Question: I have a family tree. I need to find a person's brother-in-law using CLIPS.

'''
(defrule MAIN::fnd_BrthrsNLaw1 ;spouse's brother
(findRelative (person ?pn) (relationship b_i_lw)) ;Brothers-in-Law
(and
(and (and (or (marriage-between (personA ?pn) (personB ?sp))
(marriage-between (personA ?sp) (personB ?pn))
)
(child-of (relationship ?x) (person ?sp) (mother ?m) (father ?f))
)
(child-of (relationship son-of) (person ?pn2) (mother ?m) (father ?f))
)
(not (marriage-between (personA ?pn) (personB ?pn2)))
)
=>
(printout t ?pn "'s brothers-in-Law: (spouse's brother) " ?pn2 crlf)
)
'''
'''
(defrule MAIN::fnd_BrthrsNLaw2 ;spouse's sister's husband
(findRelative (person ?pn) (relationship b_i_lw)) ;Brothers-in-Law
(and
(and
(and
(or
(marriage-between (personA ?pn) (personB ?sp))
(marriage-between (personA ?sp) (personB ?pn))
)
(and
(child-of (relationship ?x) (person ?sp) (mother ?a) (father ?b))
(child-of (relationship daughter-of) (person ?p2) (mother ?a) (father ?b))
)
)
(and
(not (eq ?sp ?p2))
(marriage-between (personA ?p2) (personB ?px2))
)
)
=>
(printout t ?pn "'s brothers-in-Law: (spouse's sister's husband) " ?px2 " <sister = " ?p2 " ; spouse = " ?sp " ; spouse's parents: " ?a " , " ?b ">" crlf)
)
'''
'''
(defrule MAIN::fnd_BrthrsNLaw3 ;sister's husband
(findRelative (person ?p) (relationship b_i_lw)) ;Brothers-in-Law
(and
(and
(child-of (relationship ?y) (person ?p) (mother ?c) (father ?d))
(child-of (relationship daughter-of) (person ?sist) (mother ?c) (father ?d))
)
(and
(not (eq ?p ?sist))
(marriage-between (personA ?sist) (personB ?p2))
)
)
=>
(printout t ?p "'s brothers-in-Law: (sister's husband) " ?p2 <sister = " ?sist " ; " ?p "'s parent = " ?sp " ; spouse's parents: " ?c " , " ?d ">"crlf)
(reset)
)
'''
'''
(deftemplate MAIN::marriage-between
(slot personA)
(slot personB))
(deftemplate MAIN::child-of
(slot relationship (type SYMBOL) (allowed-symbols son-of daughter-of))
(slot person)
(slot mother)
(slot father))
(deftemplate MAIN::findRelative
(slot relationship (type SYMBOL)
(allowed-symbols g_g_p ;Great-GrandParents
g_ch ;GrandChildren
b_i_lw)) ;Brothers-in-Law
(slot person))
'''
Now for -
1)Diana, brother-in-law ( or b_i_lw) have to be Andrew, Mark and Edward
2)Mark, b_i_lw's are Andrew, Edward and Charles.
3)Charles, b_i_lw' has to be Mark.
But my outputs are not completely correct as some wrong info is also deduced with the correct ones for rules of .
Output for Mark, Diana and Charles are given below:
'''
CLIPS> (assert (findRelative (person Diana) (relationship b_i_lw)))
<Fact-20>
CLIPS> (run)
Diana's brothers-in-Law: (spouse's brother) Edward
Diana's brothers-in-Law: (spouse's brother) Andrew
Diana's brothers-in-Law: (spouse's sister's husband) Mark <sister = Anne ; spouse = Charles ; Charles's parents: Elizabeth , Phillip>
Diana's brothers-in-Law: (sister's husband) Charles <sister = Diana ; Diana's parent: Kydd , Spencer>
'''
'''
CLIPS> (assert (findRelative (person Mark) (relationship b_i_lw)))
<Fact-20>
CLIPS> (run)
Mark's brothers-in-Law: (spouse's brother) Edward
Mark's brothers-in-Law: (spouse's brother) Andrew
Mark's brothers-in-Law: (spouse's brother) Charles
Mark's brothers-in-Law: (spouse's sister's husband) Mark <sister = Anne ; spouse = Anne ; Anne's parents: Elizabeth , Phillip>
'''
'''
CLIPS> (assert (findRelative (person Charles) (relationship b_i_lw)))
<Fact-20>
CLIPS> (run)
Charles's brothers-in-Law: (spouse's sister's husband) Charles <sister = Diana ; spouse = Diana ; Diana's parents: Kydd , Spencer>
Charles's brothers-in-Law: (sister's husband) Mark <sister = Anne ; Anne's parent: Elizabeth , Phillip>
'''
My assumption is use of (not (eq )) in rule-2 and rule-3 is not affecting the 'and' blocks they are inside, though I have tested that (not (eq )) is giving true when and is not equal and false when they are equal, which I intend to get.
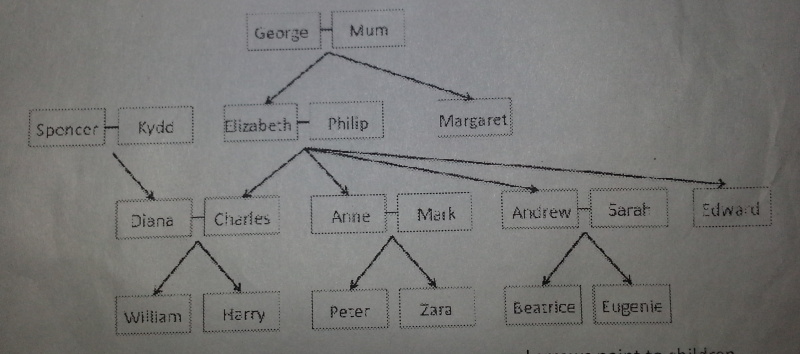
Answer: You need to use the test CE to evaluate expressions in the conditions of a rule. For example, instead of
'''
(not (eq ?sp ?p2))
'''
use
'''
(test (not (eq ?sp ?p2)))
'''
or
'''
(test (neq ?sp ?p2))
'''
Your existing rules are attempting to match a fact with relation name eq rather than calling the eq function to compare values.
Also, calling the reset command in the fnd_BrthrsNLaw3 rule actions is something you probably don't want to be doing.